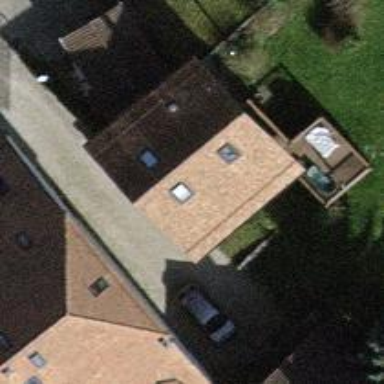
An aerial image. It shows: Simple house.